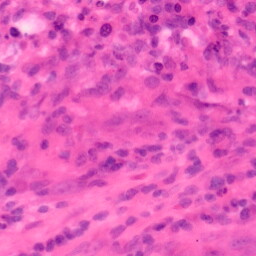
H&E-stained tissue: Colon